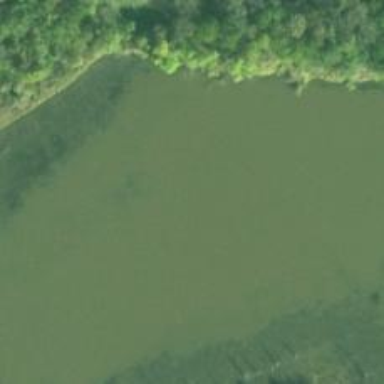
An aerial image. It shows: Reservoir.